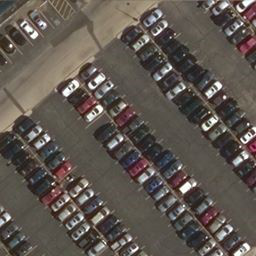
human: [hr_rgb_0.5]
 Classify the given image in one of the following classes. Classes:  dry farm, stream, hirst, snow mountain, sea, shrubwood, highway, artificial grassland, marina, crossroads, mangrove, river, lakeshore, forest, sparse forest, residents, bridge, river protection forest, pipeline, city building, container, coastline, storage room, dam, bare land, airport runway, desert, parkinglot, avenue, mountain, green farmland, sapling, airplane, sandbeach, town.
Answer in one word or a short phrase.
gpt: parkinglot